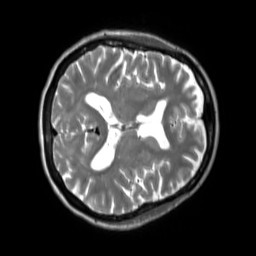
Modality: T2w
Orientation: axial
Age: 63
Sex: female
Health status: ill
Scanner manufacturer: siemens
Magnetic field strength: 3 T
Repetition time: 2.8 s
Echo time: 0.326 s